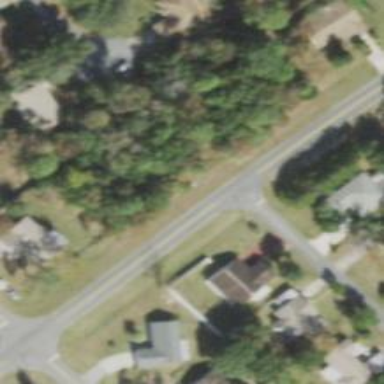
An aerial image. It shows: Tertiary road with asphalt surface and sidewalk on the left.